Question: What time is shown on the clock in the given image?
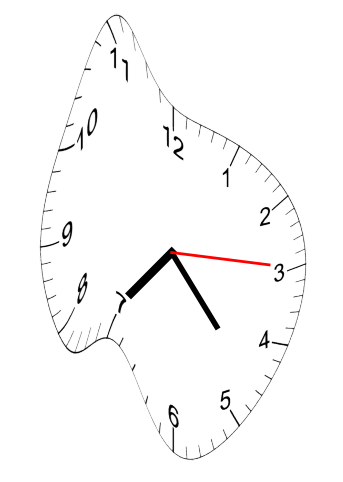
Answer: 07:23:15